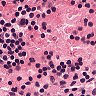
Metastatic tissue present: no